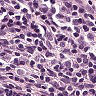
Metastatic tissue present: no